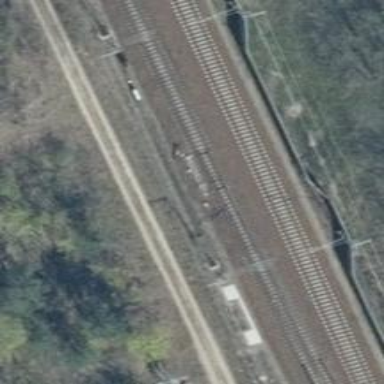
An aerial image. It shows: Railway switch.